Question: I am very new to c# form and i would like to write some letters in a specific location. As you can see in the picture i have attached I've drawn a curved Line with a X and Y axis to scale it with. I would like to write the letter X on the edge of the horizontal line and Y on the top Edge of the vertical line. Also is there any possible ways to assign values on the line as well?
'''
protected override void OnPaint(PaintEventArgs e)
{
float a = 1, b = 5, c = -4;
double x1, x2, x3, x4, x5, x6, y1, y2, y3, y4, y5, y6, x7, y7, delta;
delta = (b * b) - (4 * a * c);
x1 = ((b * (-1)) + Math.Sqrt(delta)) / (2 * a);
x6 = ((b * (-1)) - Math.Sqrt(delta)) / (2 * a);
y6 = a * (x6 * x6) + (b * (x6)) + c;
y1 = a * (x1 * x1) + (b * (x1)) + c;
x2 = 3;
y2 = a * (x2 * x2) + (b * (x2)) + c;
x3 = -3;
y3 = a * (x3 * x3) + (b * (x3)) + c;
x4 = 5;
y4 = a * (x4 * x4) + (b * (x4)) + c;
x5 = -10;
y5 = a * (x5 * x5) + (b * (x5)) + c;
x7 = 0;
y7 = a * (x7 * x7) + (b * (x7)) + c;
int cx1 = Convert.ToInt32(x1);
int cx2 = Convert.ToInt32(x2);
int cx3 = Convert.ToInt32(x3);
int cy1 = Convert.ToInt32(y1);
int cy2 = Convert.ToInt32(y2);
int cy3 = Convert.ToInt32(y3);
int cx4 = Convert.ToInt32(x4);
int cy4 = Convert.ToInt32(y4);
int cx5 = Convert.ToInt32(x5);
int cy5 = Convert.ToInt32(y5);
int cx6 = Convert.ToInt32(x6);
int cy6 = Convert.ToInt32(y6);
int cx7 = Convert.ToInt32(x7);
int cy7 = Convert.ToInt32(x7);
Graphics g = e.Graphics;
int deltaX = 300;
int deltaY = 300;
g.TranslateTransform(deltaX, deltaY);
float factor = 2.5f;
Matrix m = new Matrix();
m.Scale(factor, factor);
g.MultiplyTransform(m);
Pen aPen = new Pen(Color.Blue, 1);
aPen.DashStyle = DashStyle.DashDot;
Pen bPen = new Pen(Color.Green, 1);
bPen.EndCap = LineCap.ArrowAnchor;
Pen cPen = new Pen(Color.Green, 1);
cPen.StartCap = LineCap.DiamondAnchor;
Point point1 = new Point(cx1, -cy1);
Point point2 = new Point(cx2, -cy2);
Point point3 = new Point(cx3, -cy3);
Point point4 = new Point(cx4, -cy4);
Point point5 = new Point(cx5, -cy5);
Point point6 = new Point(cx6, -cy6);
Point pointa = new Point(20, -50);
Point pointb = new Point(40, -30);
Point pointc = new Point(60, -70);
Point[] Points = { point5, point3, point1, point2, point4 };
Point[] Pointss = { pointa, pointb,pointc };
g.DrawCurve(new Pen(Color.Red, 1), Pointss);
g.DrawCurve(aPen, Points);
g.DrawLine((cPen), new Point(cx7, -100), new Point(cx7, 100));
g.DrawLine((bPen), -100, 0, 100, 0);
'''
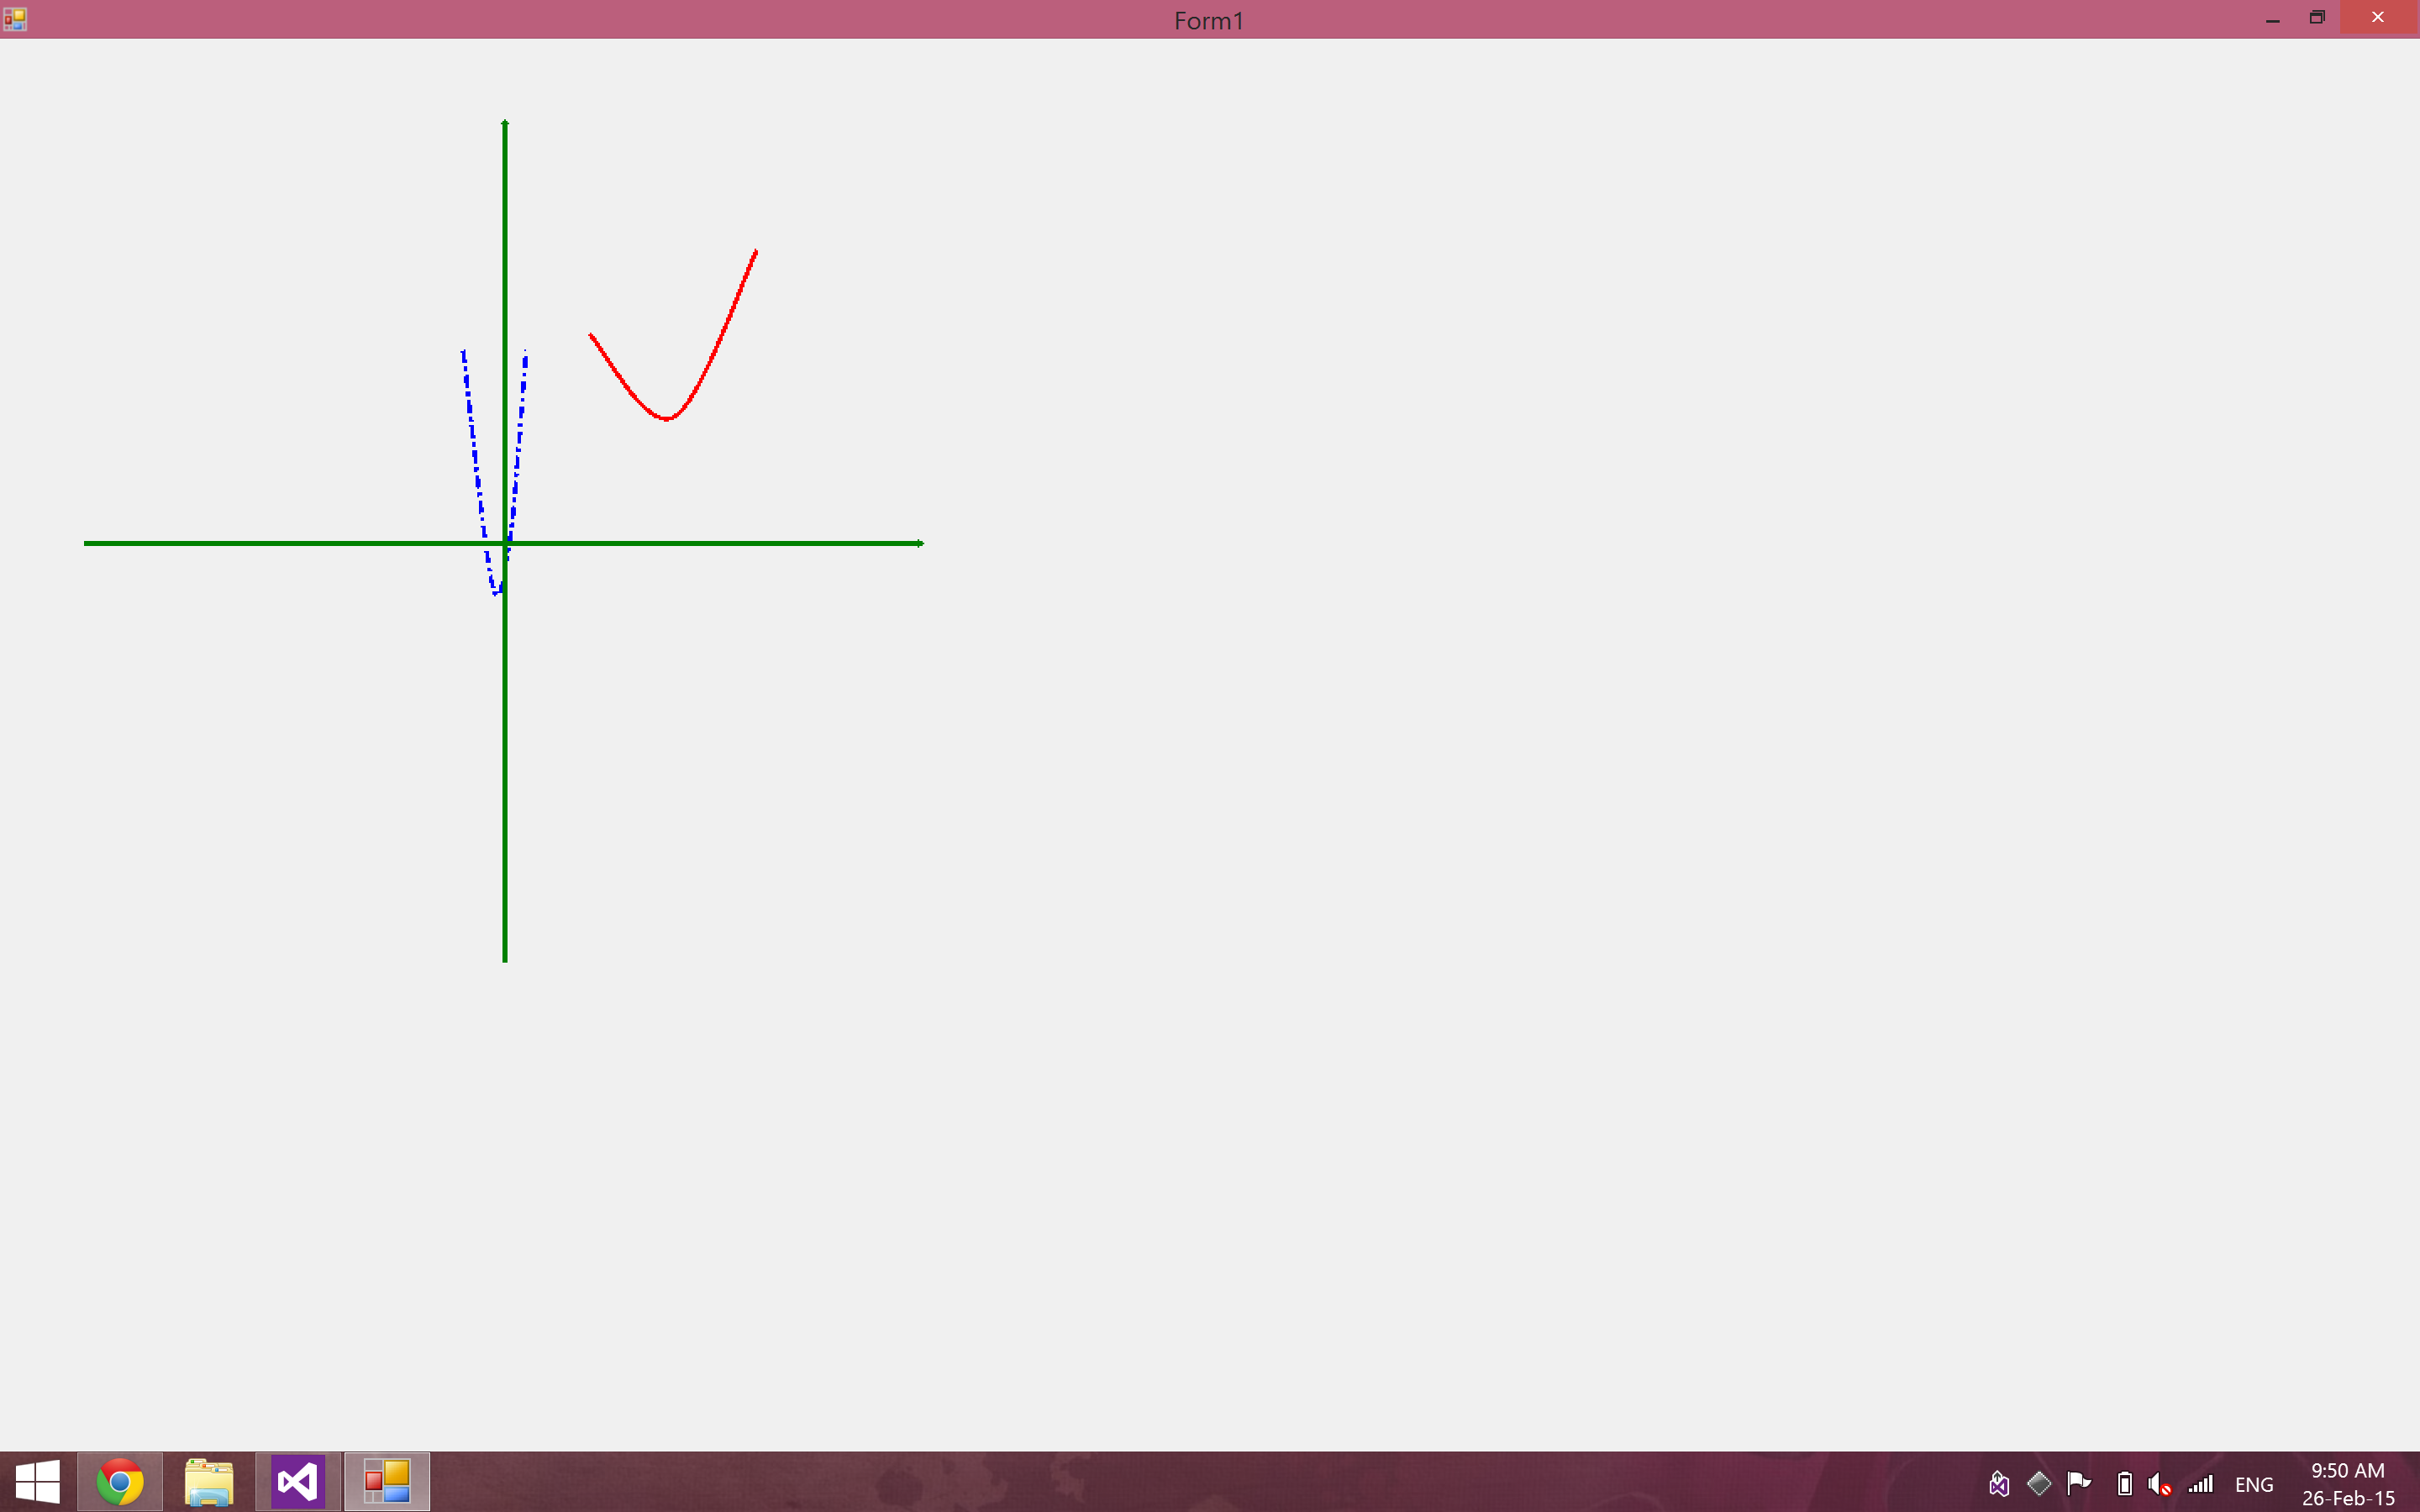
Answer: check my sample. I hope it helps.

'''
using System;
using System.Drawing;
using System.Drawing.Drawing2D;
using System.Windows.Forms;
namespace GraphicsForm
{
public partial class Form1 : Form
{
public Form1()
{
InitializeComponent();
}
protected override void OnResize(EventArgs e)
{
base.OnResize(e);
Invalidate();
}
protected override void OnPaint(PaintEventArgs e)
{
base.OnPaint(e);
var g = e.Graphics;
var w = ClientRectangle.Width;
var h = ClientRectangle.Height;
var midY = h/2;
var midX = w/2;
var linePen = new Pen(Brushes.Red, 1)
{
StartCap = LineCap.DiamondAnchor,
EndCap = LineCap.DiamondAnchor
};
//horizontal line
g.DrawLine(linePen, 0, midY, w, midY);
var font = Font;
var measureStringX = g.MeasureString("x", font);
g.DrawString("x", font, Brushes.Black, w - measureStringX.Width - 2, midY + 2);
//vertical line
g.DrawLine(linePen, midX, 0, midX, h);
g.DrawString("y", font, Brushes.Black, midX + 2, 2);
//horizontals&vertical marks
const float marksCount = 12f;
var wx = w / marksCount;
var hx = h / marksCount;
var markPen = new Pen(Brushes.Red, 1);
for (int i = 1; i < marksCount; i++)
{
g.DrawLine(markPen, i * wx, midY, i * wx, midY + 5);
g.DrawLine(markPen, midX, hx * i, midX + 5, hx * i);
}
}
}
}
'''